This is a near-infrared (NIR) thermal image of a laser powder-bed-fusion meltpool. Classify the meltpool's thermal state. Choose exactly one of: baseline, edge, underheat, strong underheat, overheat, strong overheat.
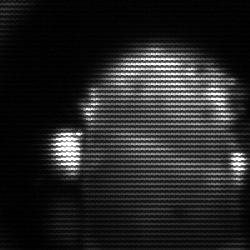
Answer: baseline